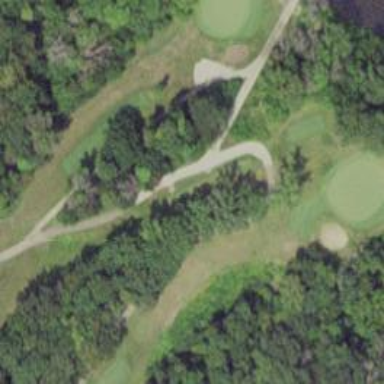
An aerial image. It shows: Footway that doubles as golf path.